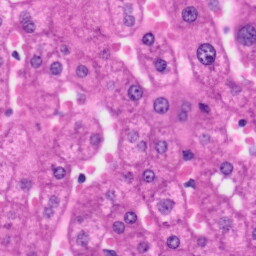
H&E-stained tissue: Liver